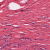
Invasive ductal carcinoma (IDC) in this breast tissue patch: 0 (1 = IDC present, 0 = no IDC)